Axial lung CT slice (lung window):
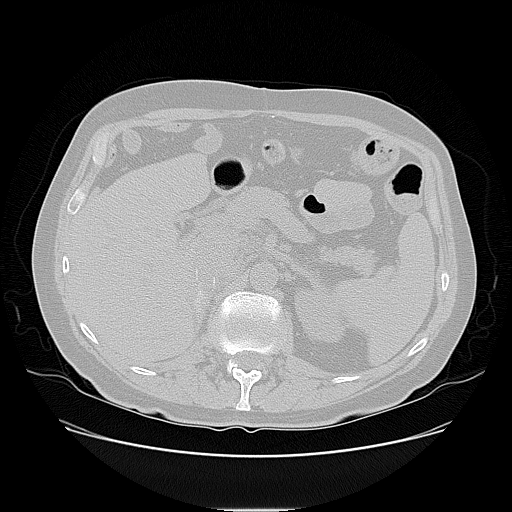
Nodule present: no